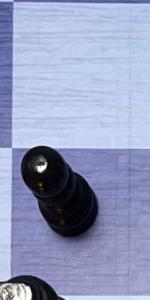
Label: Pawn_Black